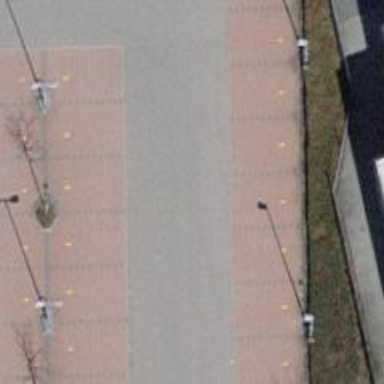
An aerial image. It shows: Asphalt parking aisle off service road.